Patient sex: F
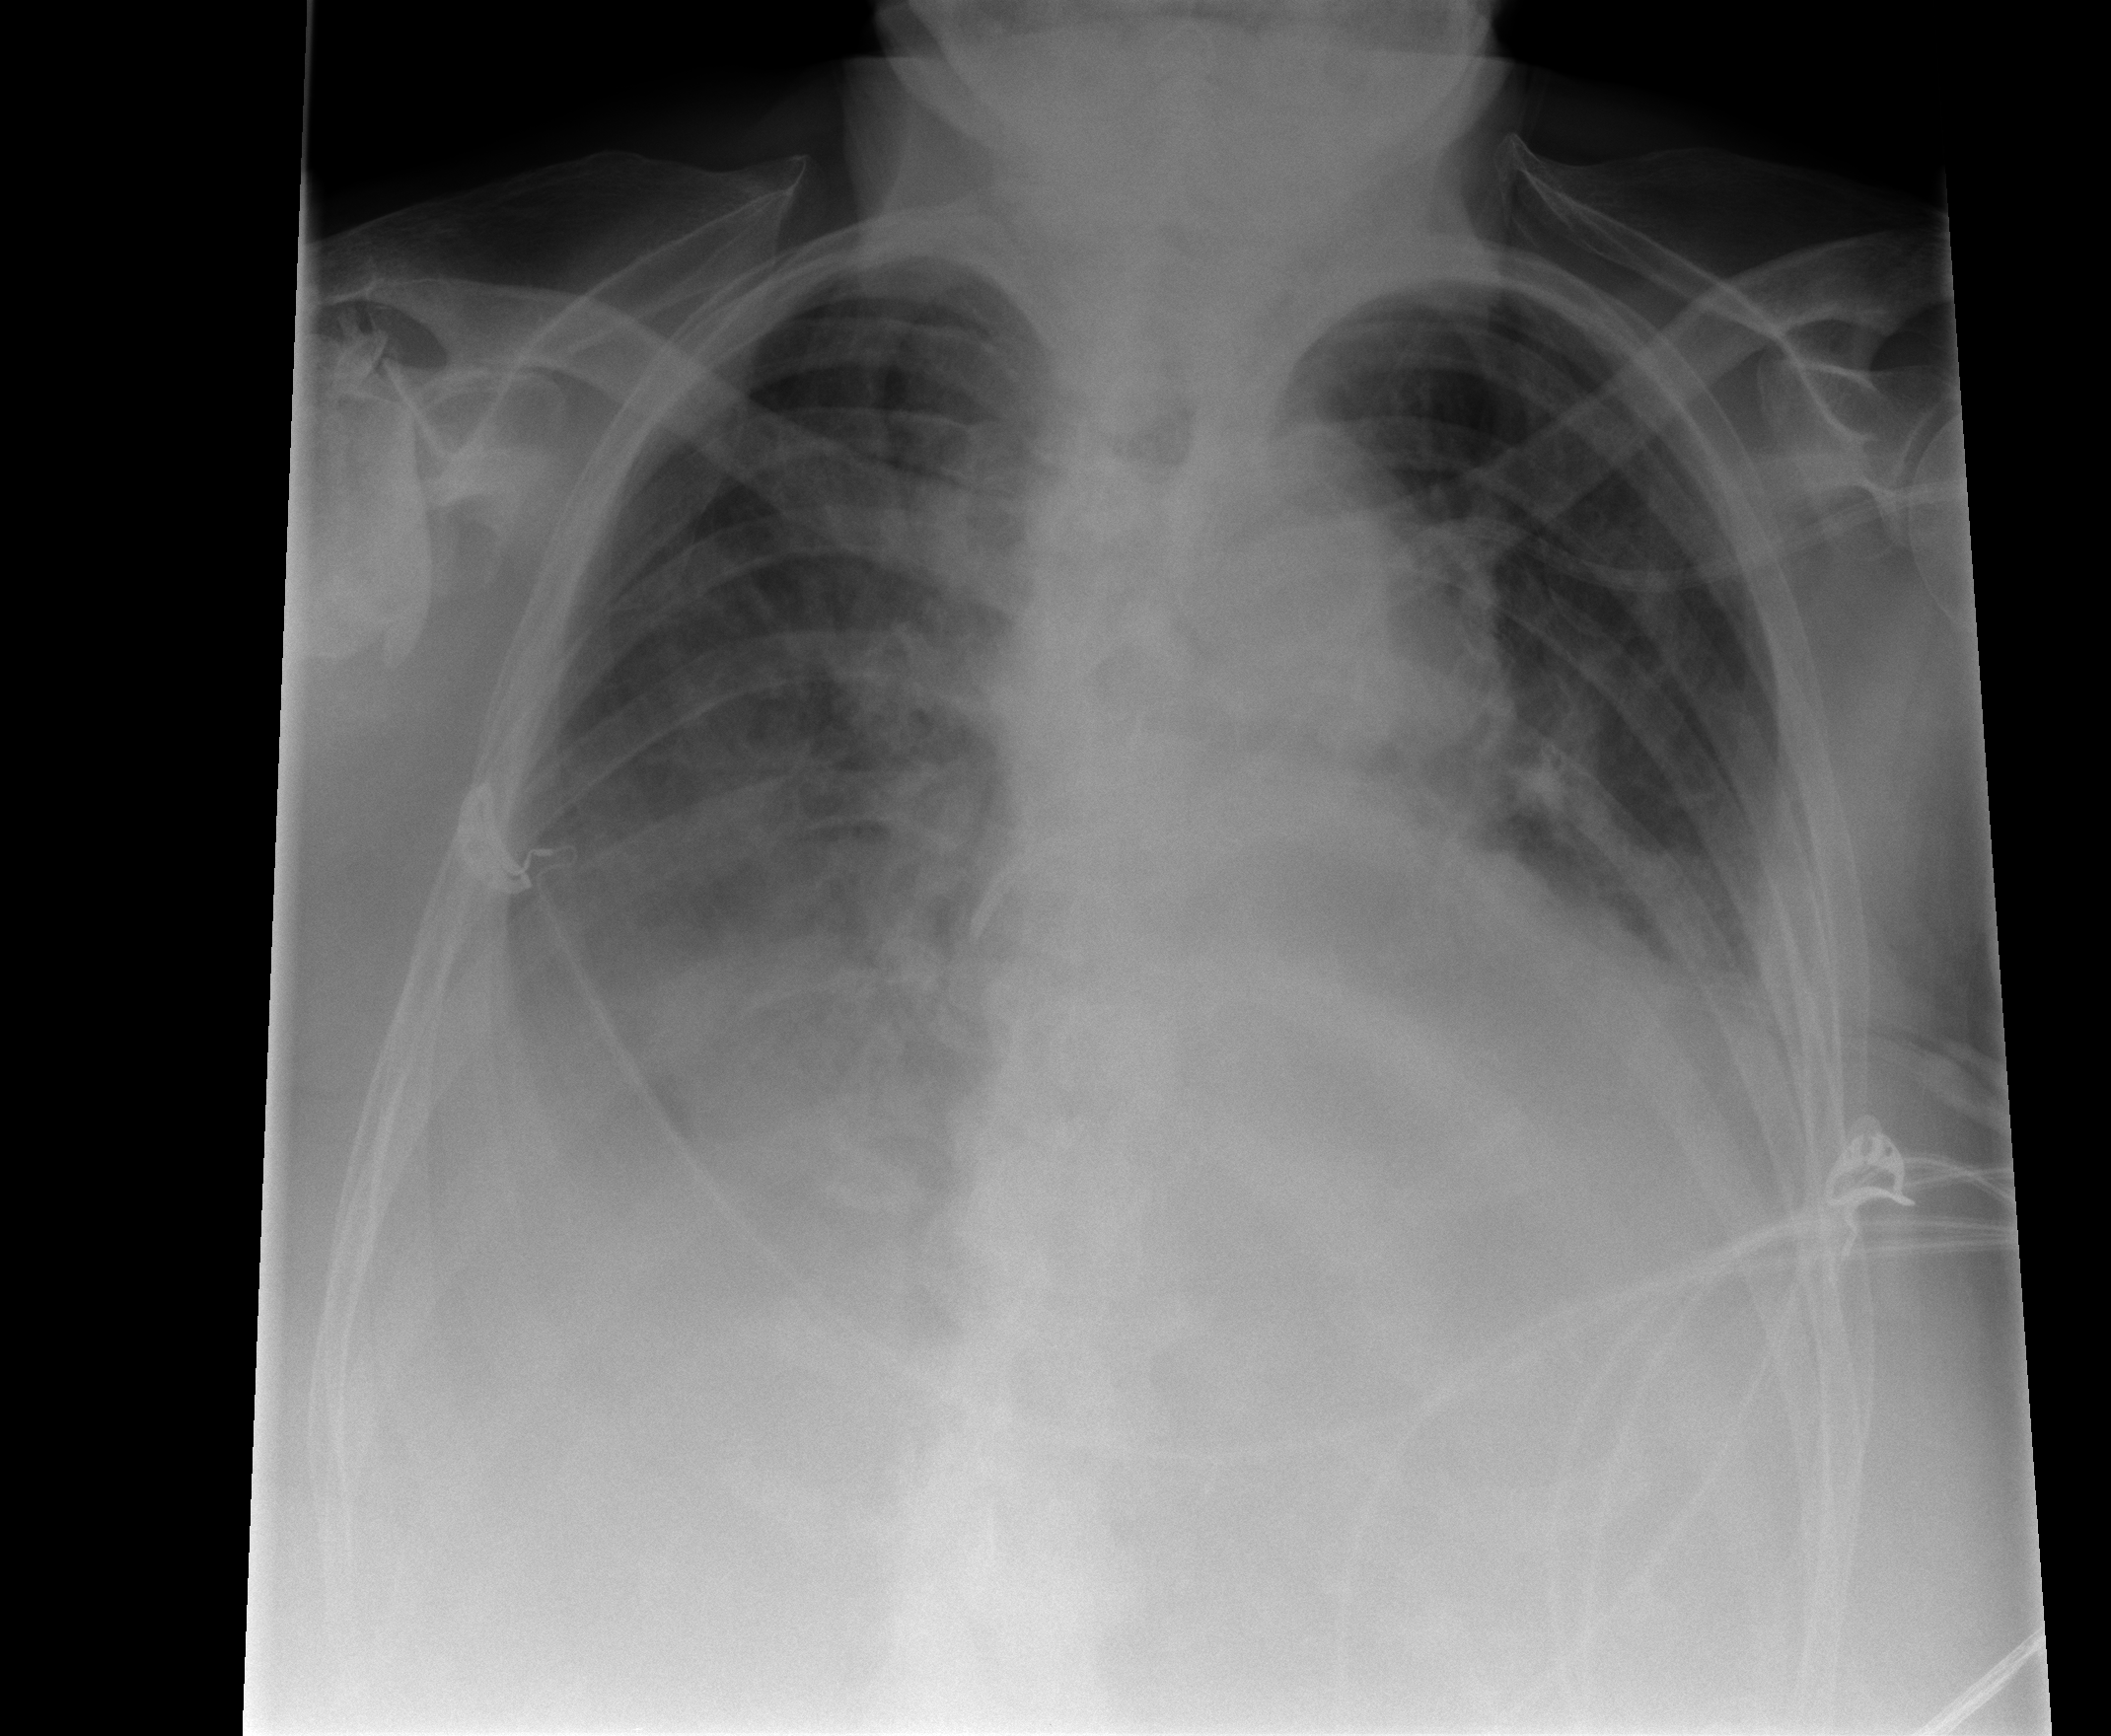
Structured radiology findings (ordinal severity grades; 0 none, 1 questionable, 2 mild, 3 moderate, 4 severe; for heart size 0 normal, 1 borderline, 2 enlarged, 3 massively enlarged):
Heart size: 2
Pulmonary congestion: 0
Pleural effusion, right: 3
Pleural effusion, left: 2
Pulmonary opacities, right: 2
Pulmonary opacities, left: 1
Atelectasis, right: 3
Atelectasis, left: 2